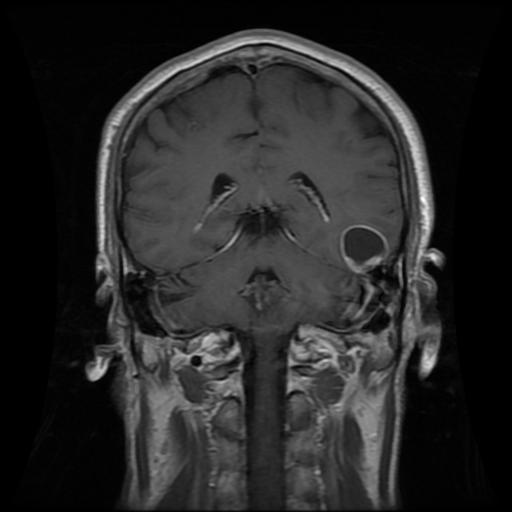
Label: glioma